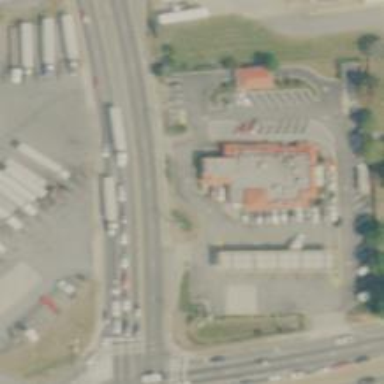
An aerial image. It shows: Convenience shop.